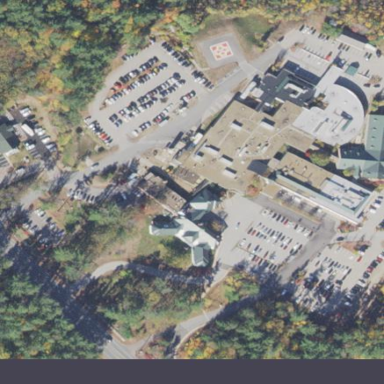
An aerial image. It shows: Hospital providing healthcare services.